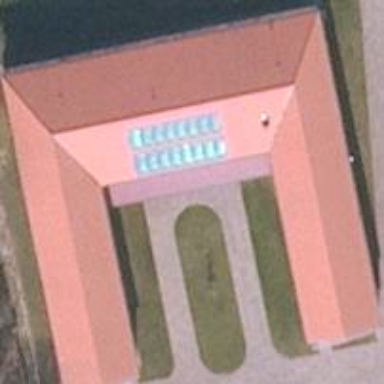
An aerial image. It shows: Shelter building serving as social facility.